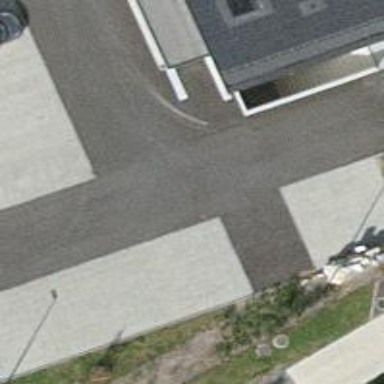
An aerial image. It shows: Parking aisle designated as service road.